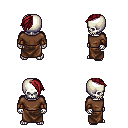
a pixel art fantasy rpg character, male body template, skeleton, brown long-sleeve shirt, robe skirt, brunette long mohawk hairstyle, leather bracers, four views (front, back, left, right), 2x2 character sprite sheet, small pixel art, hard edges, no anti-aliasing